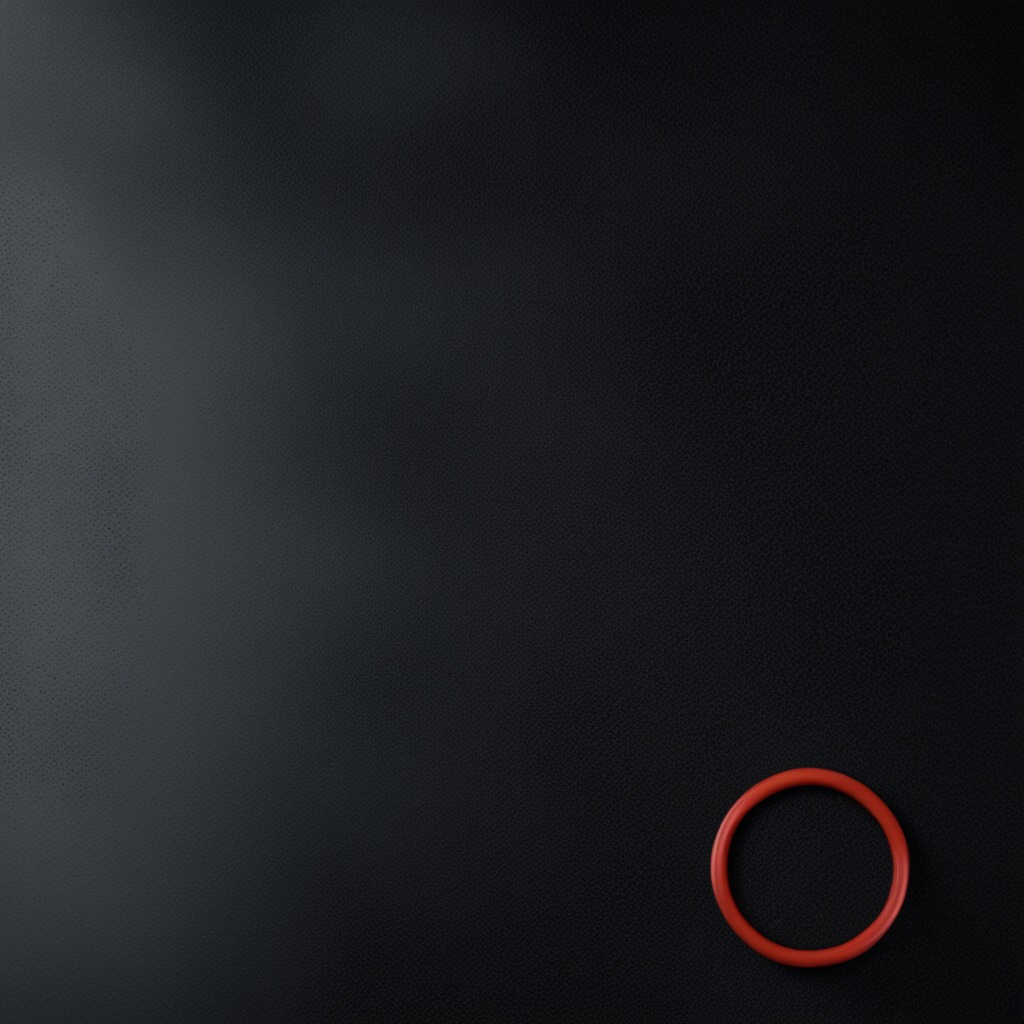
A rubber O-ring lies on a clean granite tabletop covered with a black rubber mat inside a workshop at night dim ambient light soft shadows worn but beneath the mat.